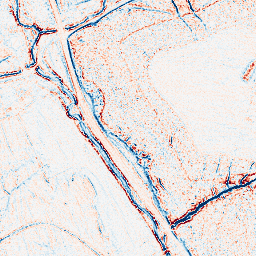
Category: edge_preserving
Decomposition family: bilateral
Decomposition parameters: d: 5
sigma_color: 25
sigma_space: 75
Upsampling method: bilinear
Upsampling parameters: scale: 4
Upsampling scale: 4